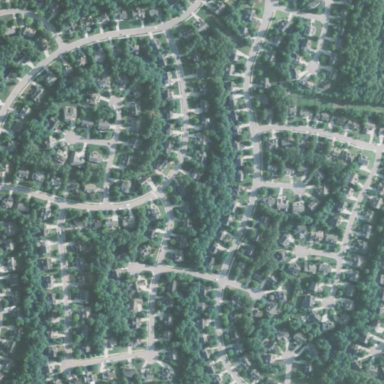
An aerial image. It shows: Residential area within neighborhood.